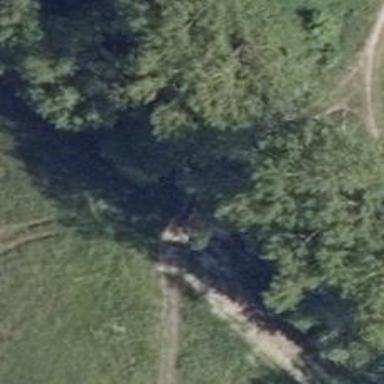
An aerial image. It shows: Footway bridge with ground surface.